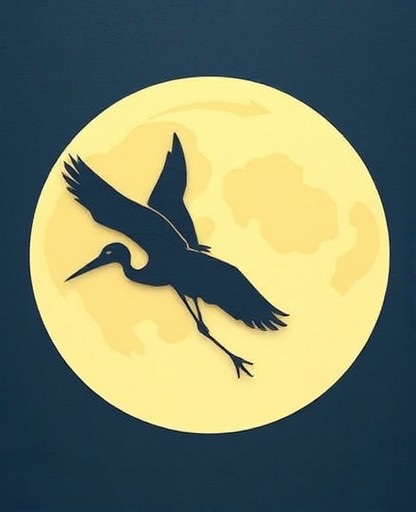
Category: New Baby